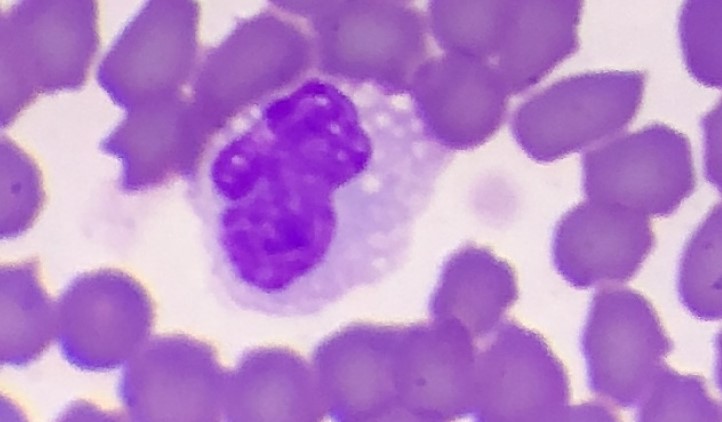
White blood cell type: Neutrophil